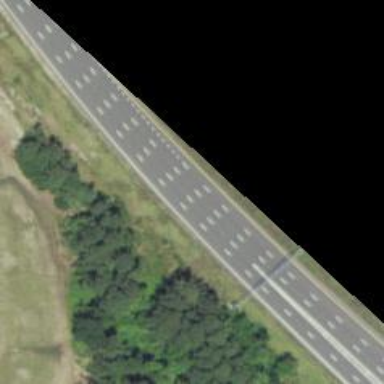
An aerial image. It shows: Asphalt motorway link.